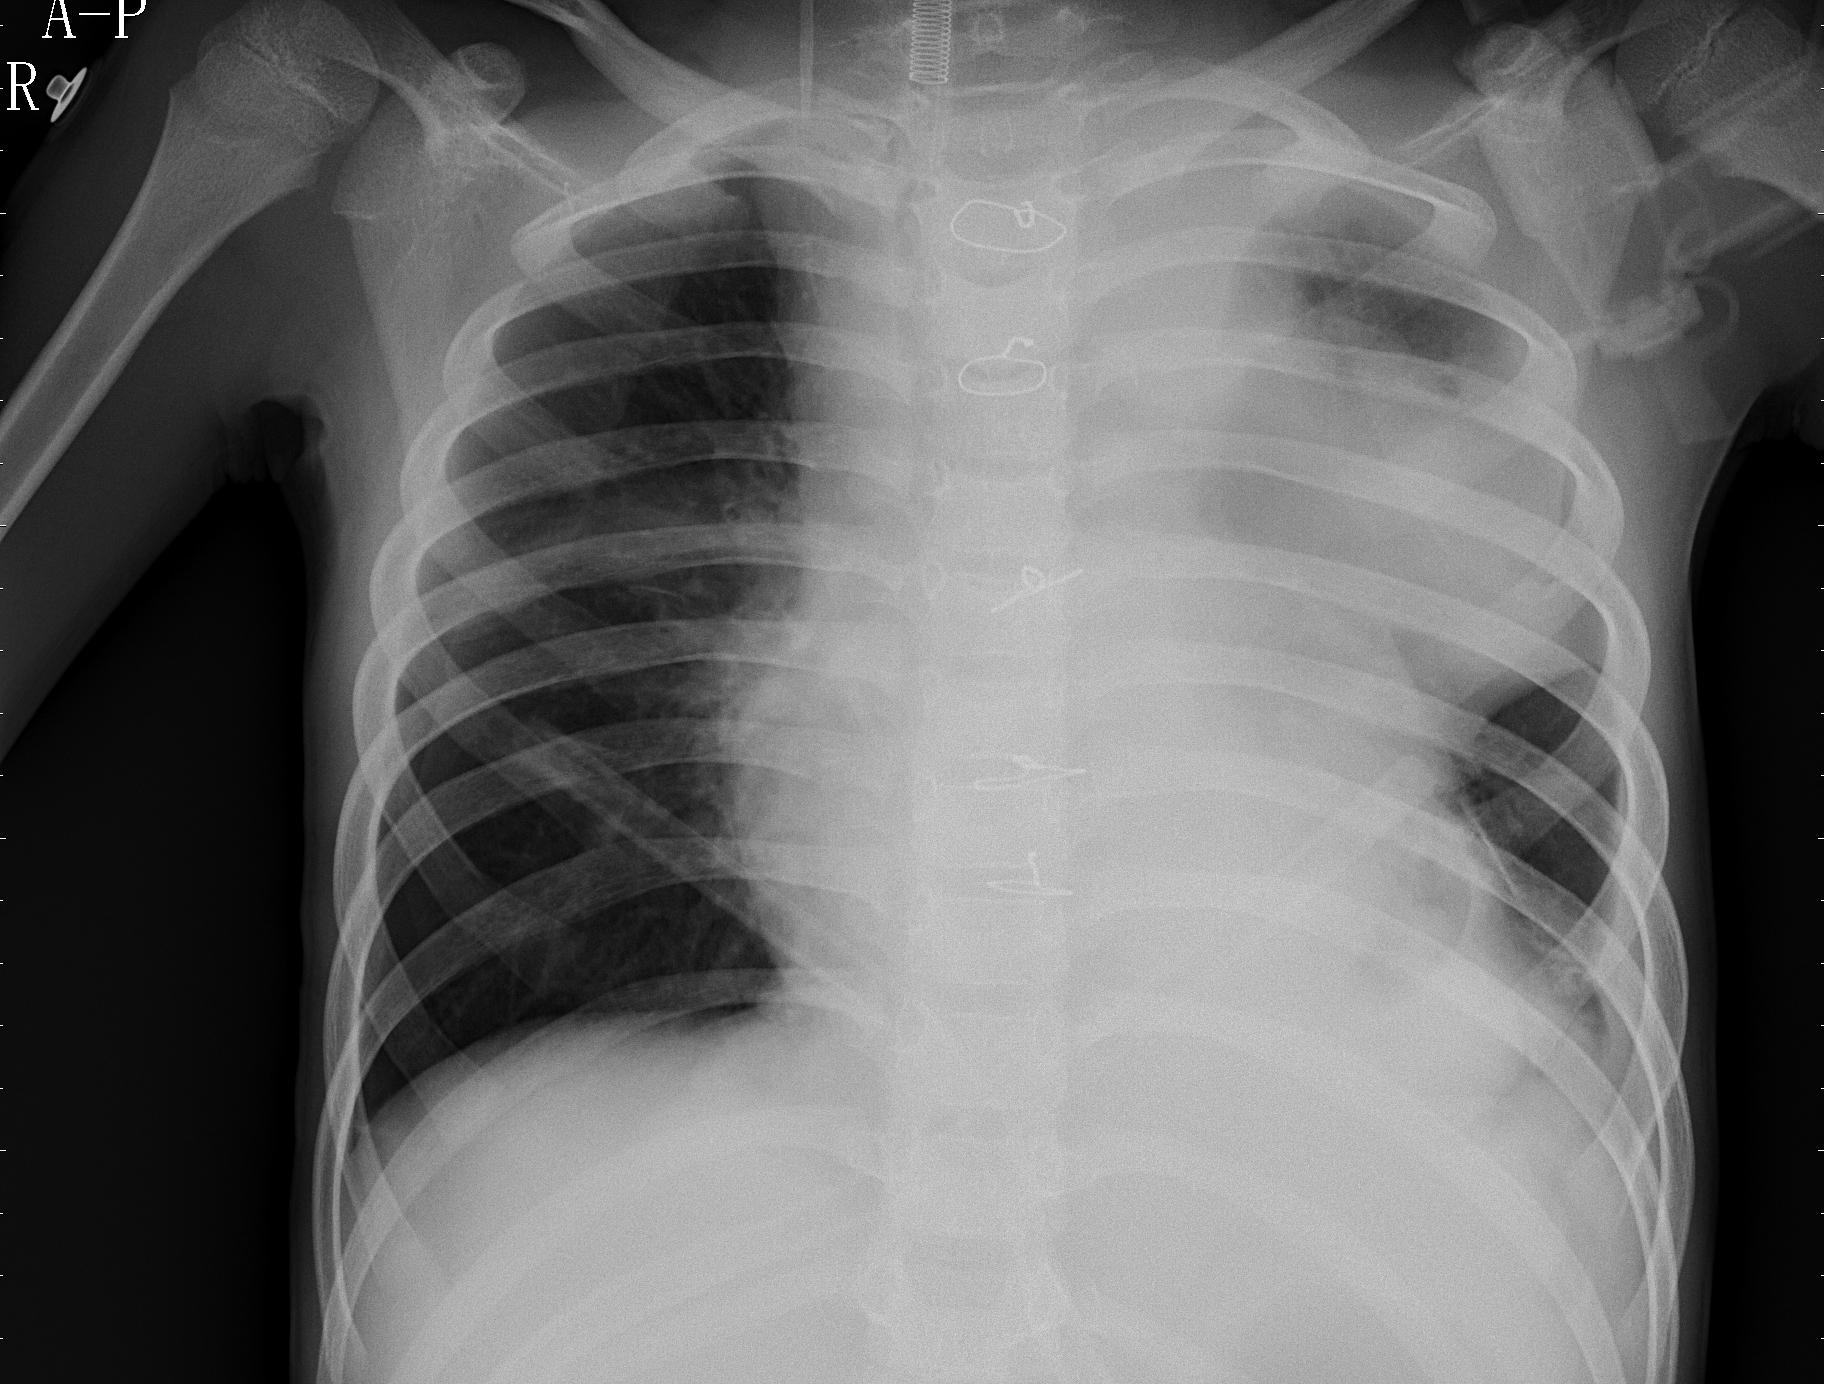
Diagnosis: PNEUMONIA